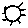
Label: sun